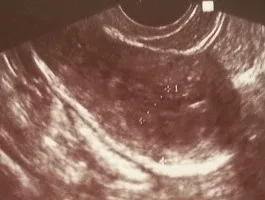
Transvaginal ultrasound revealed a thickened endometrium, similar to the increased endometrial proliferation associated with tamoxifen administration.
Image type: radiology (ultrasound)